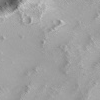
Atmospheric dust classification: not_dusty